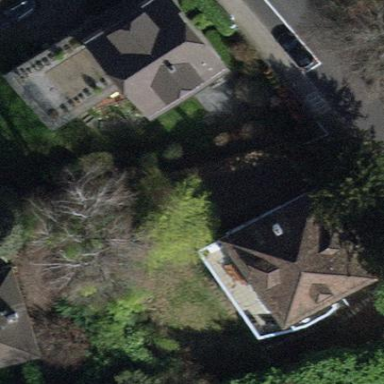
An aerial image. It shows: The roof of the building has pyramidal shape.